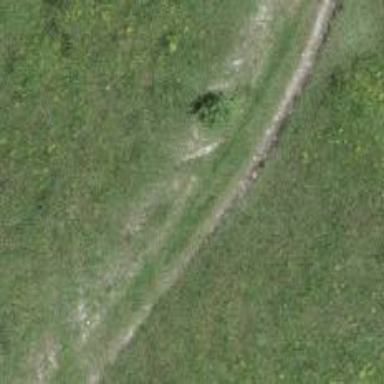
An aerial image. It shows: Track with very rough surface.